Interaction volume radius: 10 \u00c5
Interaction volume height: 15 \u00c5
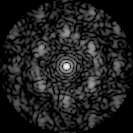
Disorder parameter: 0.6552